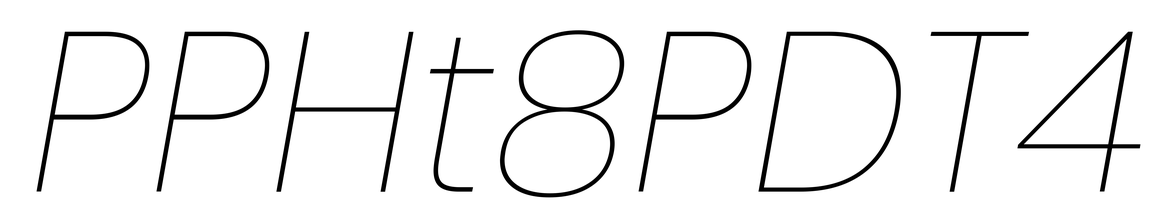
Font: Poppins-ThinItalic